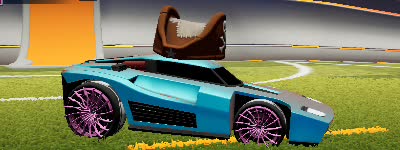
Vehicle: breakout